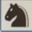
Piece: bN